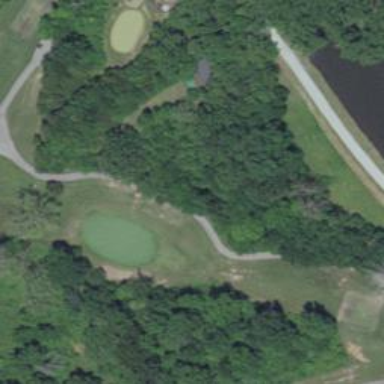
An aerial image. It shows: Path used for both walking and golf.